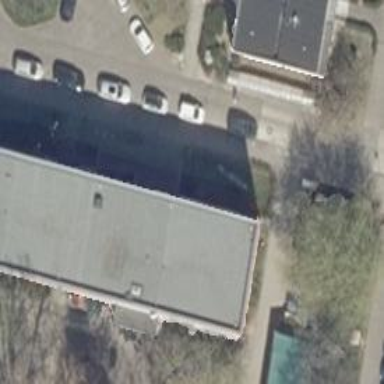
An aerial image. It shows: Social facility that serves as food bank.